Question: I'm trying to add daterange (<URL> select to my bootstrap 3 form.
I've added form element to my form:
'''
<div class="form-group">
<label class="col-sm-3 control-label">Dates range</label>
<div class="col-sm-9">
<div class="input-daterange" id="datepicker">
<input type="text" class="input-small" name="start"/>
<span class="add-on">to</span>
<input type="text" class="input-small" name="end"/>
</div>
</div>
</div>
'''
But I get weird looking inputs:

I would like it to look as <URL>.
How should I build my form to get this daterange to look nice? I would like to have those 2 inputs and "to" to be same width as other inputs and have same focus color.
Here is my form to play with: <URL>
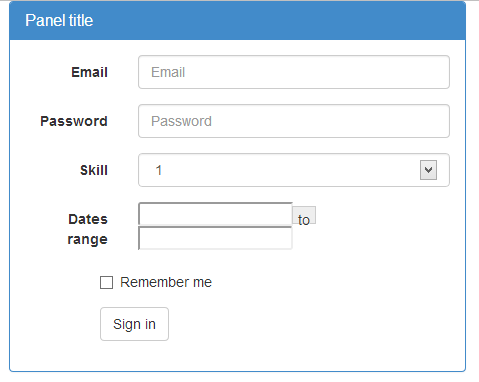
Answer: See here example.
To work on Bootstrap 3
<URL>
'''
<div class="input-daterange" id="datepicker">
<div class="input-group">
<input type="text" class="input-small form-control" name="start" />
<span class="input-group-addon">to</span>
<input type="text" class="input-small form-control" name="end" />
</div>
</div>
'''
JS
'''
$('.input-daterange').datepicker({});
'''